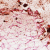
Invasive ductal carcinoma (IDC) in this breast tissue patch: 0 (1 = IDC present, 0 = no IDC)